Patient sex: M
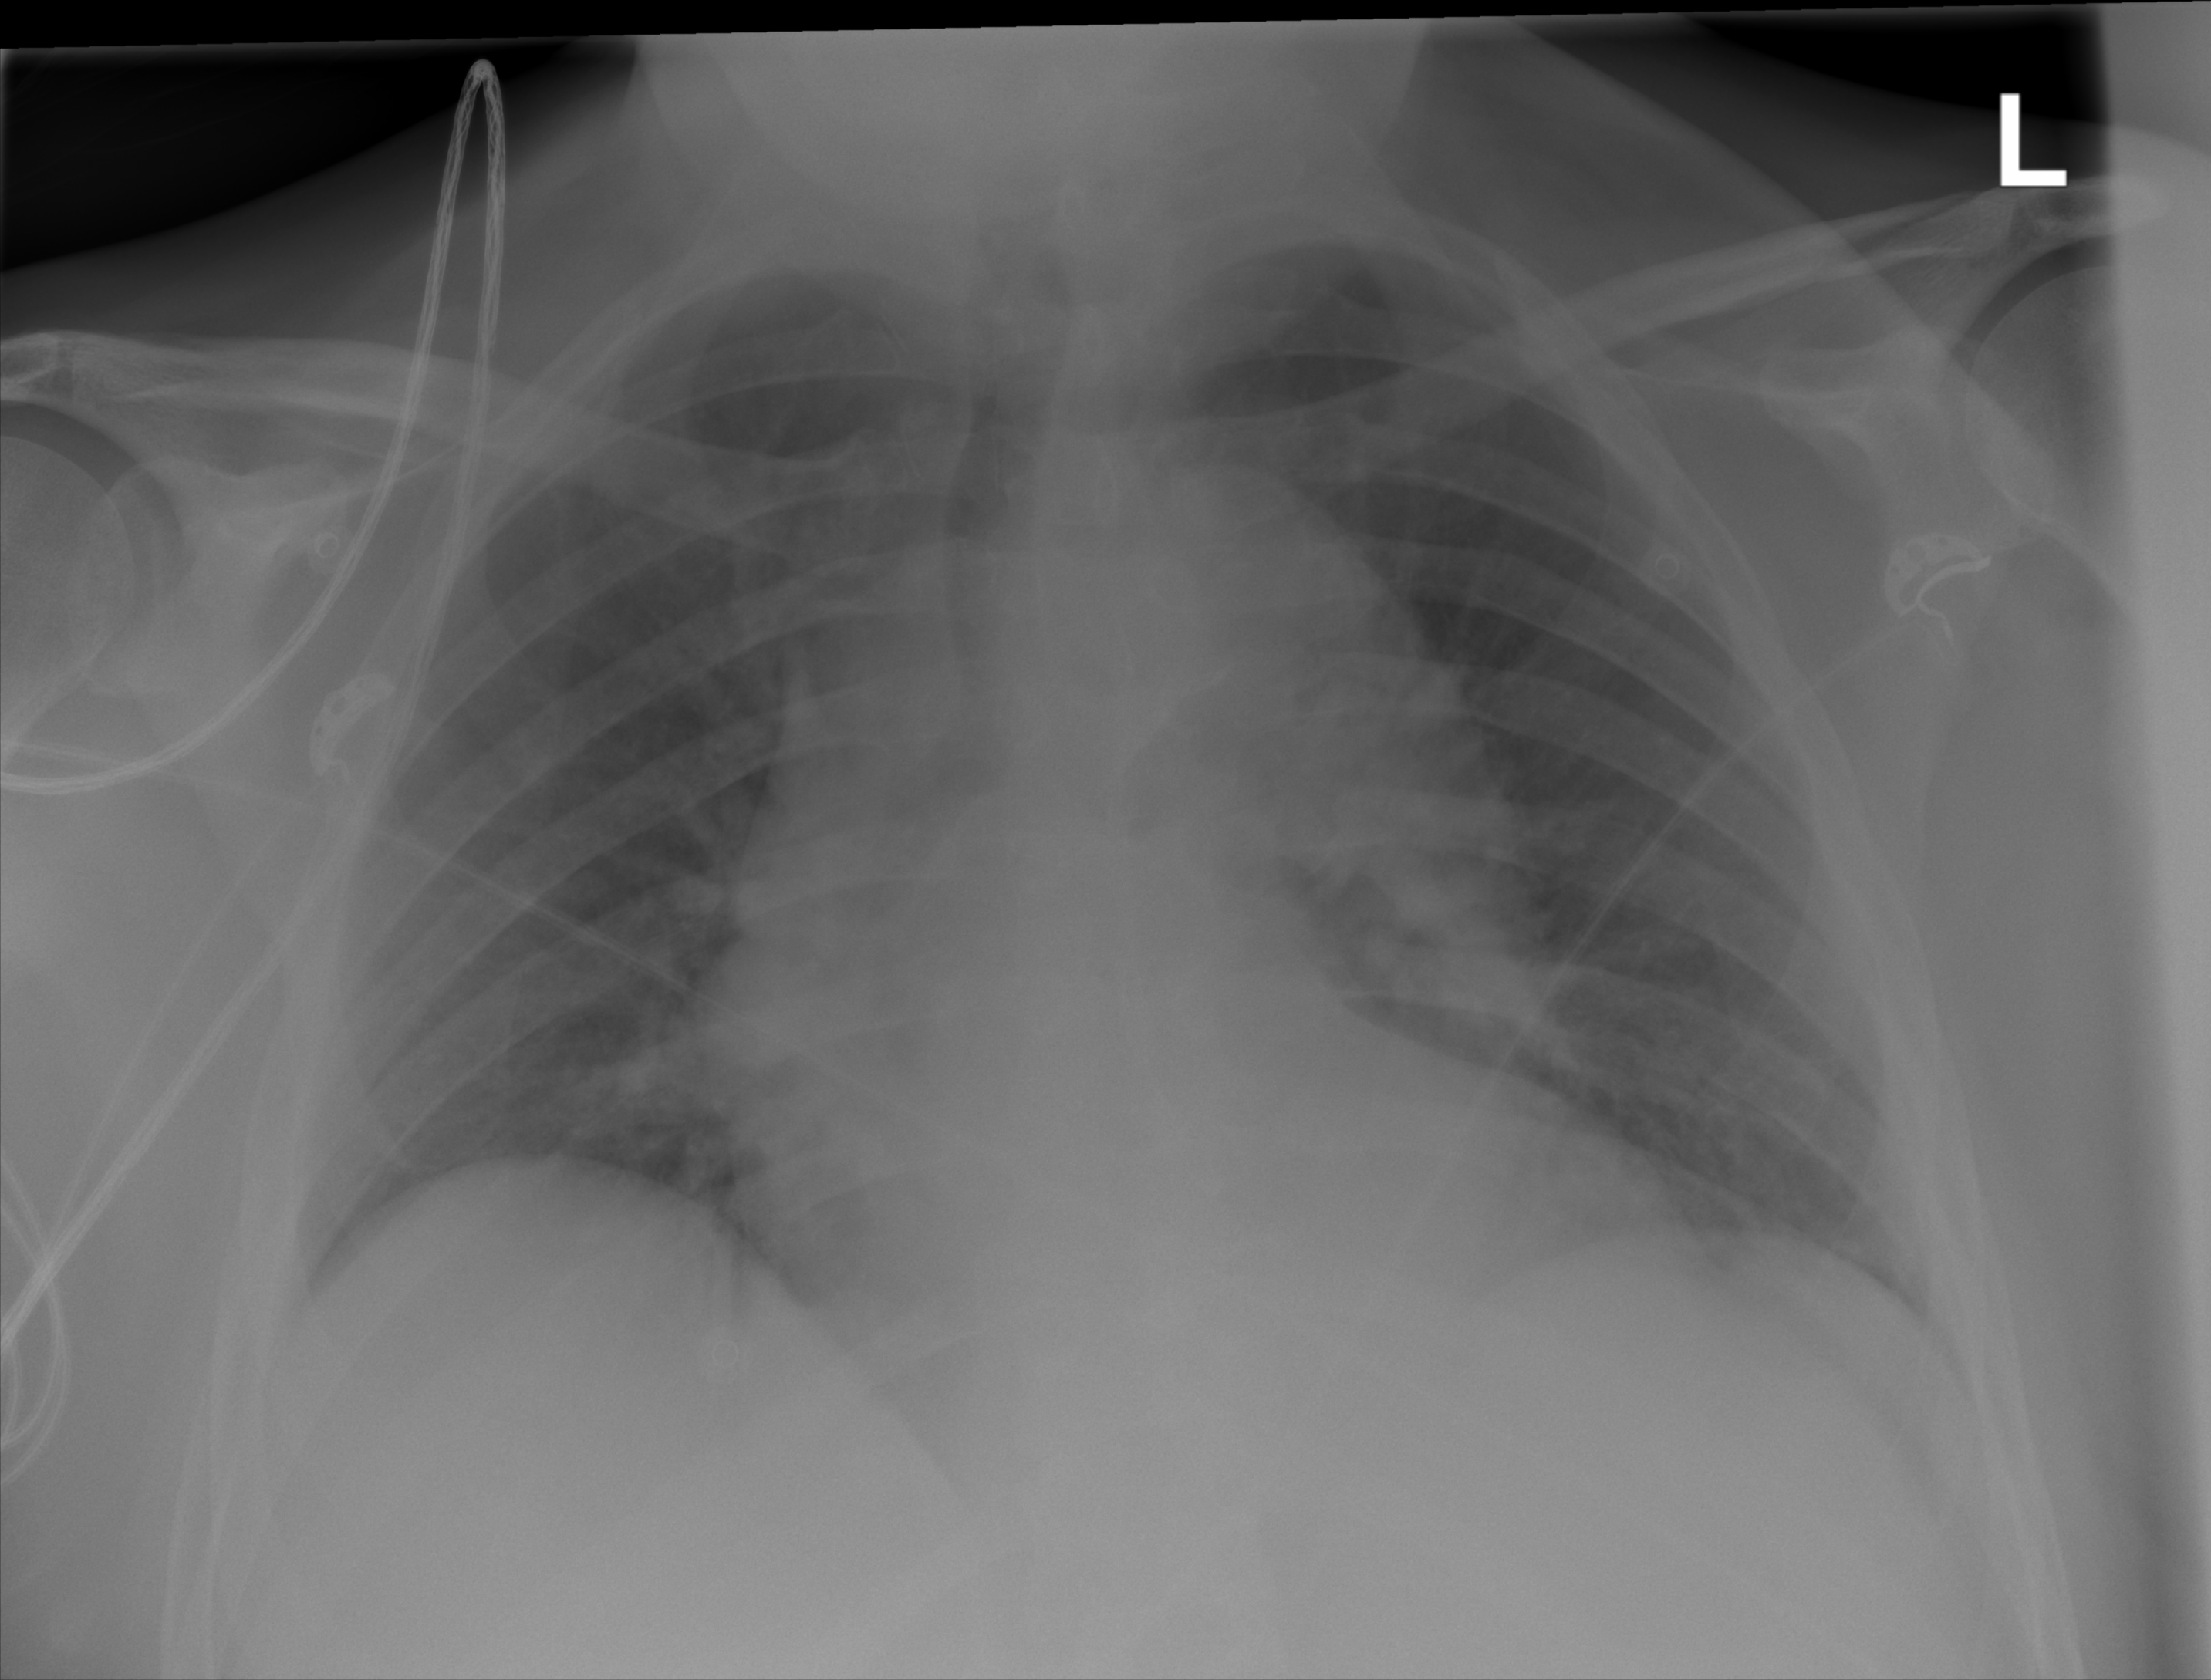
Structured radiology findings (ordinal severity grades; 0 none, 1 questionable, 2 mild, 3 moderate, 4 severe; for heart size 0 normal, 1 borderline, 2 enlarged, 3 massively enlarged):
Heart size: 0
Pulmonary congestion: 1
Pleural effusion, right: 1
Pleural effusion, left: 1
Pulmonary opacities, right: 0
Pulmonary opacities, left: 0
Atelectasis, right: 1
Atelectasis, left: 1